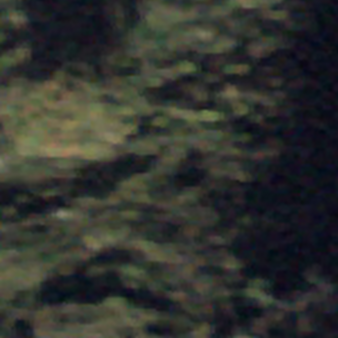
Label: other